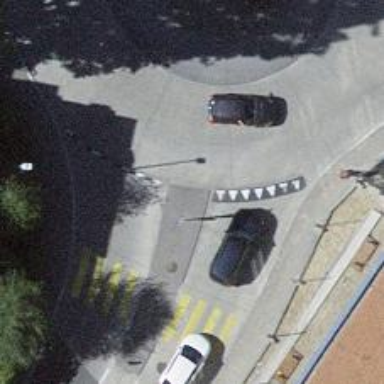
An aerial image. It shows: Road with "give way" sign.